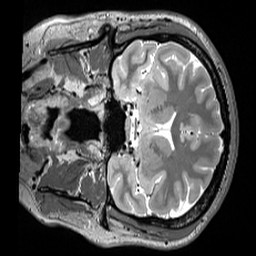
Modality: T2w
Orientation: coronal
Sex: female